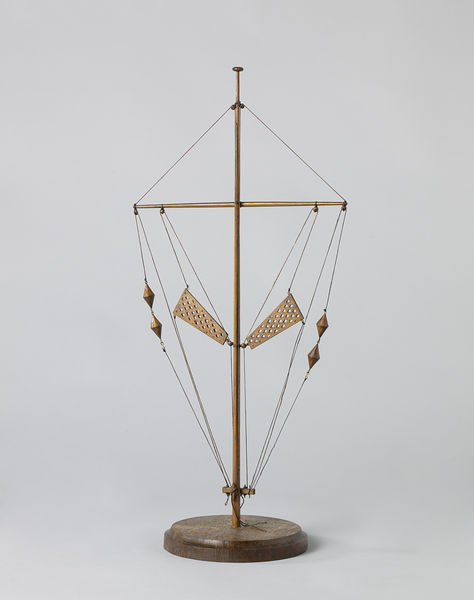
Titel: Model van een optische telegraaf
Standort: Amsterdam
Institution: Rijksmuseum
Schlagwörter: voile, symétrie, sculpture, abstract, mat, equilibre, corde, white, cordage, aerien, boat, wood, ship, contemporary, sail, brown, materials, veil